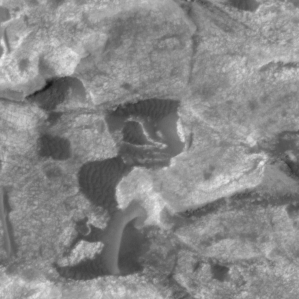
Label: non_frost